Question: I generated the figure below using the a call to 'matplotlib.pyplot.hist' in which I passed the kwarg 'normed=True':

Upon further research, I realized that this kind of normalization works in such a way that the integral of the histogram is equal to 1. How can I plot this same data such that the sum of the heights of the bars equals 1?
In other words, I want each bit to represent the proportion of the whole that its values contain.
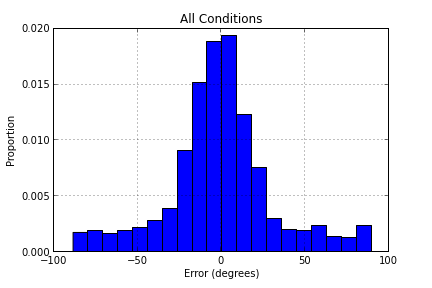
Answer: I'm not sure if there's a straightforward way, but
you can manually divide all bar heights by the length of the input (the following is made in 'ipython --pylab' to skip the imports):
'''
inp = normal(size=1000)
h = hist(inp)
'''
Which gives you

Now, you can do:
'''
bar(h[1][:-1], h[0]/float(len(inp)), diff(h[1]))
'''
and get